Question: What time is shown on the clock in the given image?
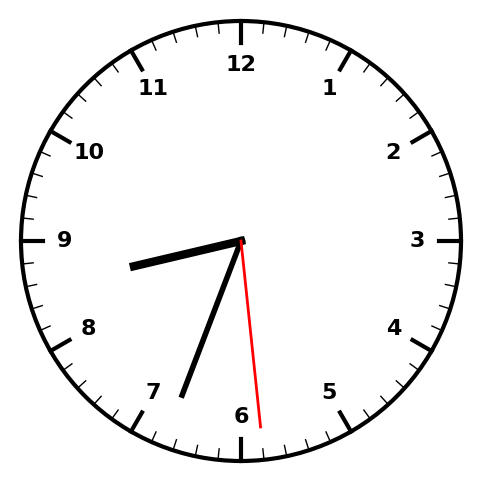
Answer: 08:33:29